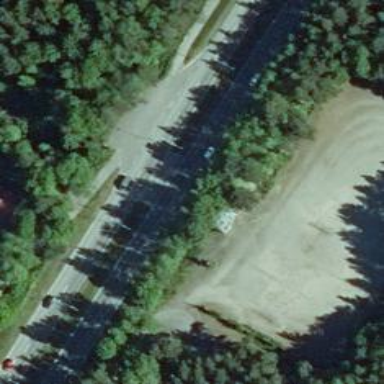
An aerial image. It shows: Asphalt road classified as trunk highway.